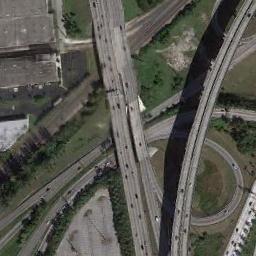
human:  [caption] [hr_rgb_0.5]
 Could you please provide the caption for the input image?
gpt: There are many cars on the overpass .

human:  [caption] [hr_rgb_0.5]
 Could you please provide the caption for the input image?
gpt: The overpass is on the grass next to some trees .

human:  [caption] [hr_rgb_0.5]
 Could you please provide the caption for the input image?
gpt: There are several overpasses here .

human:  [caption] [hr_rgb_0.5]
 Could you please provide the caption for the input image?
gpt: The overpass is over the roads and some cars are driving on the roads and the overpass .

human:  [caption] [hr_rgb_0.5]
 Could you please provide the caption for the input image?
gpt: There are some green trees and lawns around the overpass .